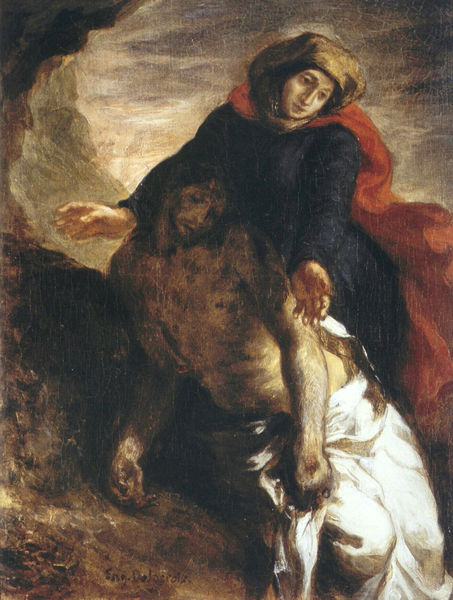
Titel: Pietà
Künstler: Eugène Delacroix
Standort: Oslo
Institution: Nasjonalgalleriet
Schlagwörter: berg, blau, dunkel, felsen, gemälde, gott, hand, haut, himmel, körper, mann, nackt, schatten, umhang, weiß, wolken, wunde, landschaft, ocker, abend, braun, brust, frau, grau, hintergrund, kleid, licht, mund, nacht, nase, schwarz, skizze, blick, rot, schleier, tuch, haube, malerei, bart, arme, augen, blass, falten, gesicht, leiche, stein, tod, tot, trauer, gesten, hände, signatur, öl, erde, hügel, boden, gewand, mantel, mutter, paar, höhle, traurig, kopfbedeckung, liegen, düster, fels, ausdruck, knie, oberkörper, eingang, blut, kreuz, religion, trost, beerdigung, leintuch, christus, grab, grav, jesus, kreuzabnahme, kreuzigung, leichentuch, pieta, wunden, wundmal, wundmale, leid, schmerz, fall, legen, maria, magdalena, christentum, grablegung, auferstehung, schutz, sorge, delacroix, gekreuzigter, abnahme, jeses, kummer, passion, male, duster, klage, sakralkunst, schwqarz, pietas, vom kreuz, opberkörper, vor der höhle